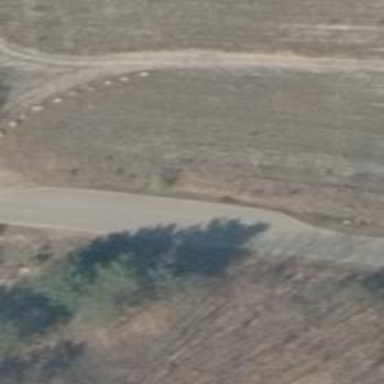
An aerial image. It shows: Passing place on the road.